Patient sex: M
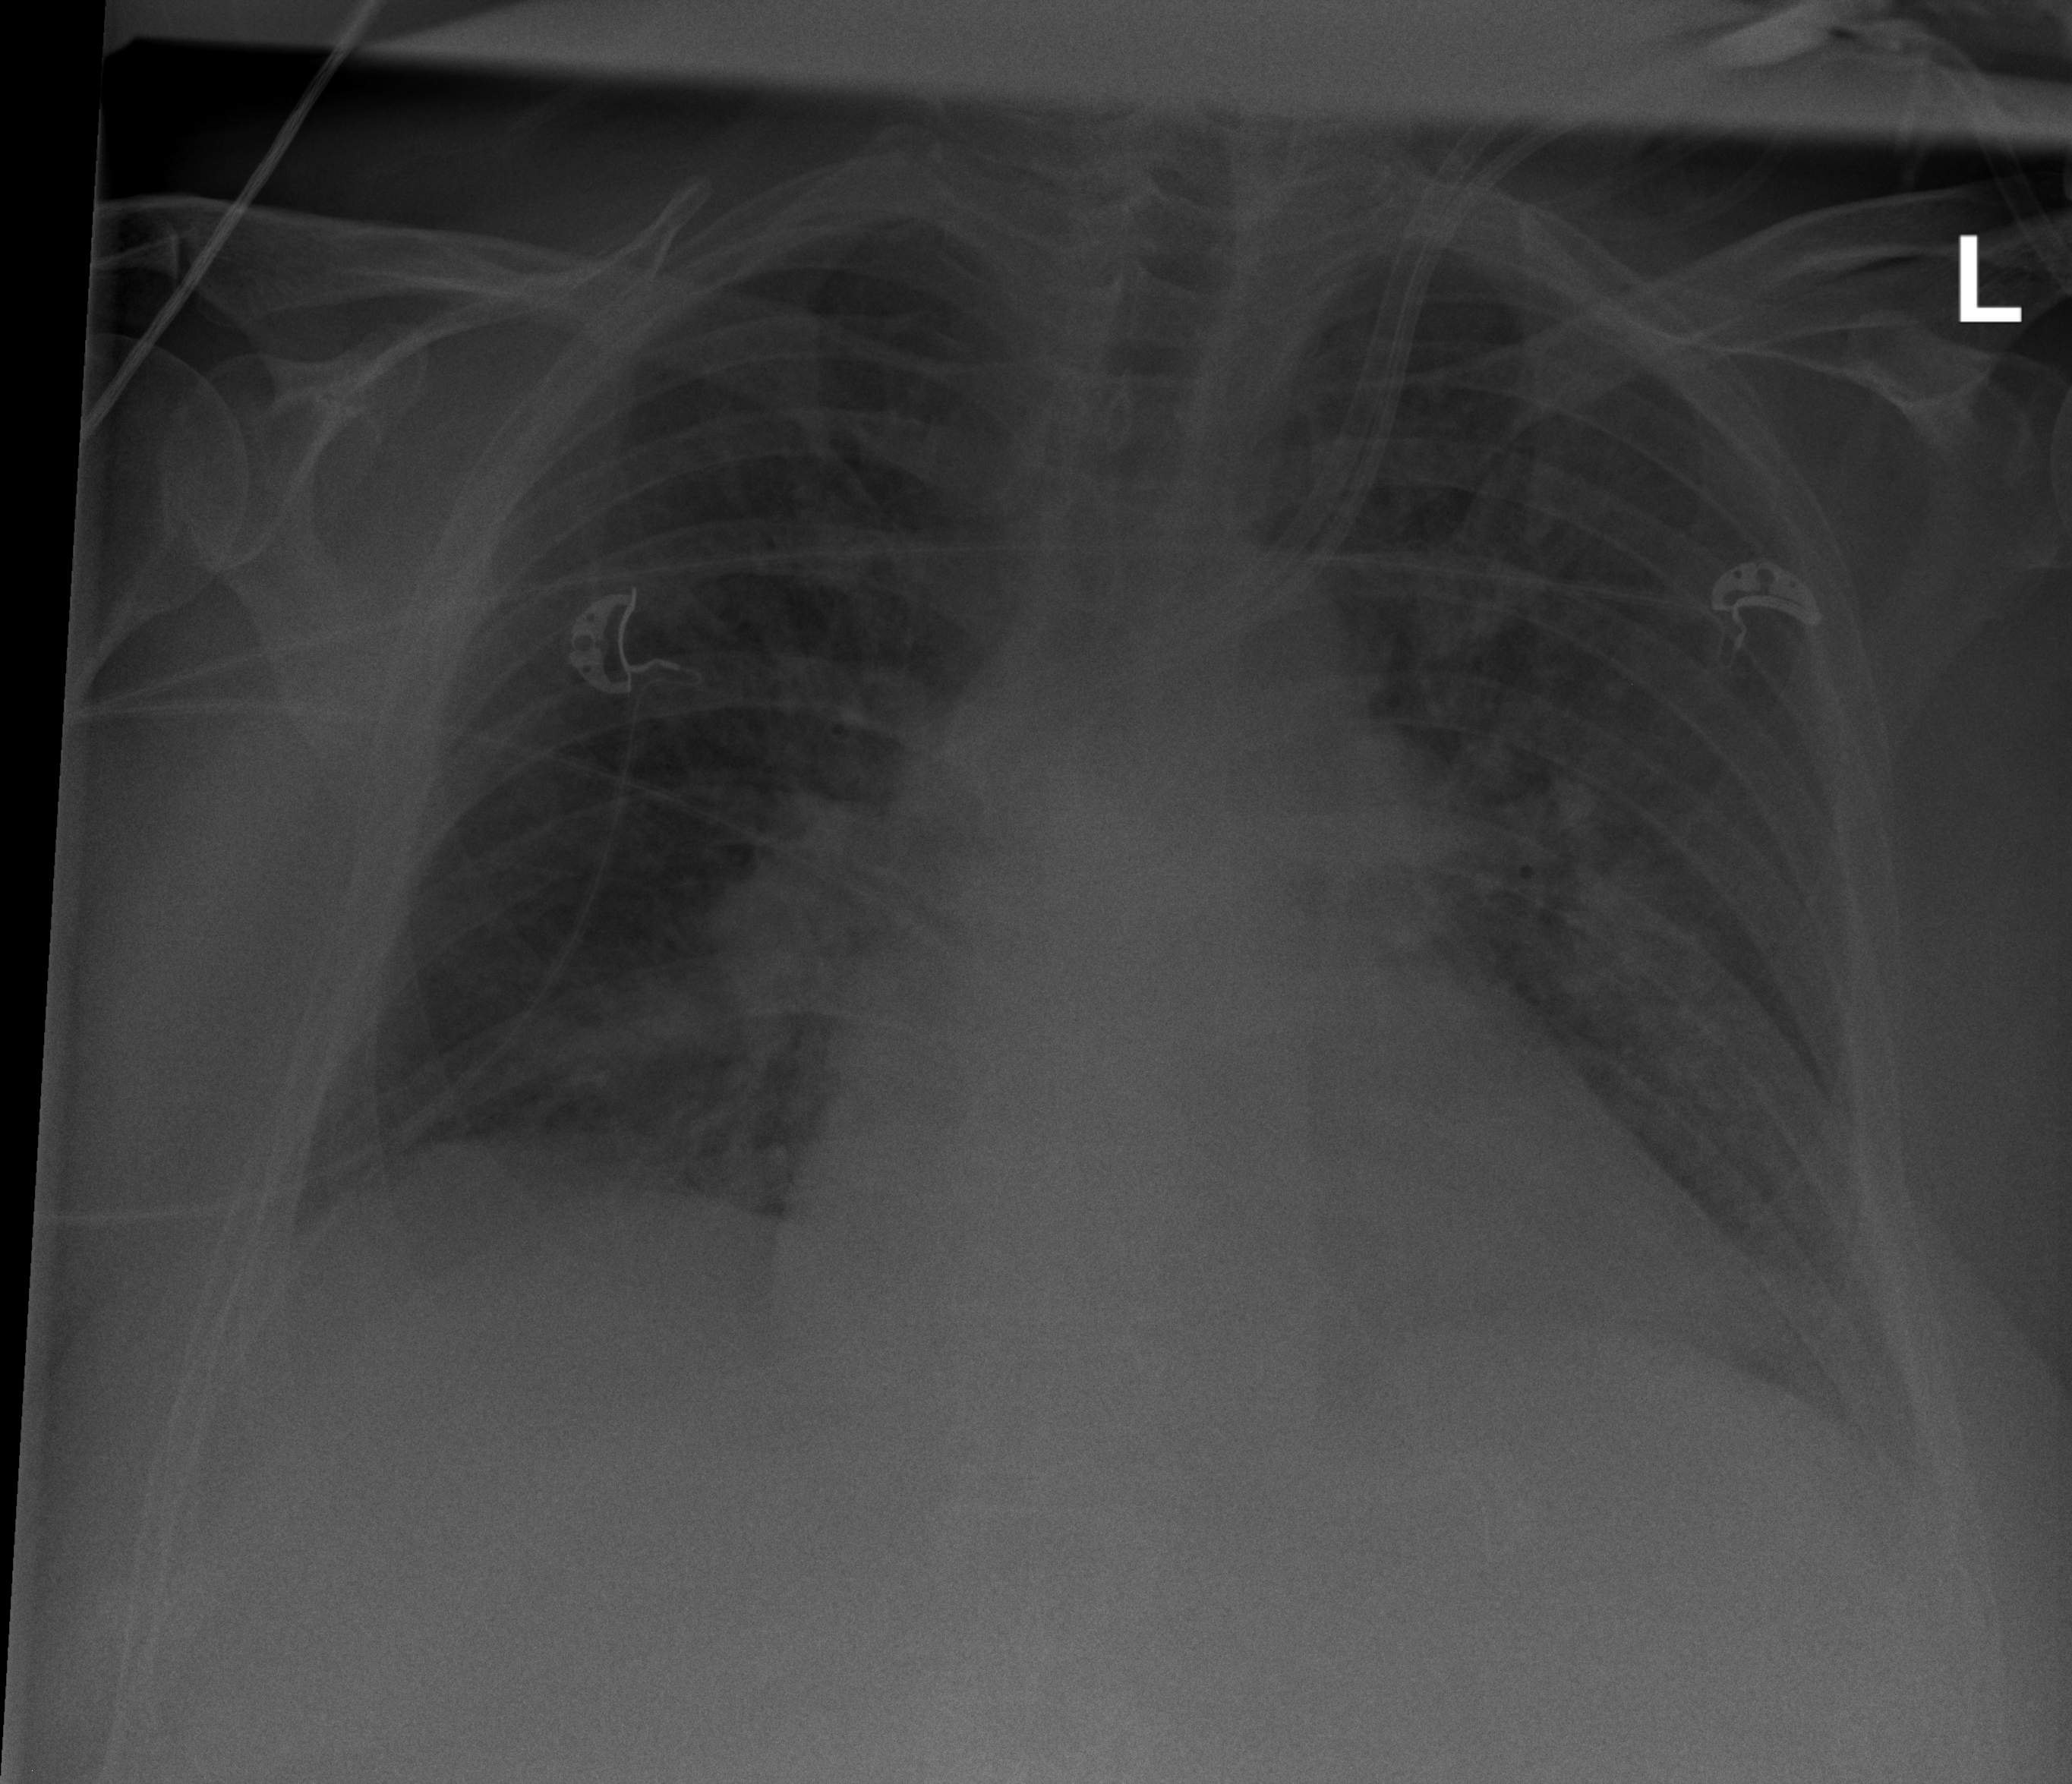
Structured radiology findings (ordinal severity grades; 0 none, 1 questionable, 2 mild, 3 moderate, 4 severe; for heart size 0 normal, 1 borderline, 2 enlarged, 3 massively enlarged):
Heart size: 2
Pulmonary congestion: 2
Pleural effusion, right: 2
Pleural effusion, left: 0
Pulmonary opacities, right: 2
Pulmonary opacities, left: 2
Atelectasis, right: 3
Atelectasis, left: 2